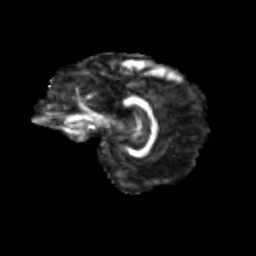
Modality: FA
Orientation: sagittal
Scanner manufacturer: siemens
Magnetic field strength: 3 T
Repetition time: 9.2 s
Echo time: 0.084 s